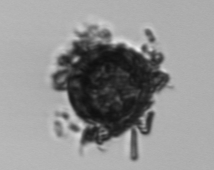
Label: Thalassiosira_TAG_external_detritus